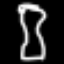
Label: hourglass